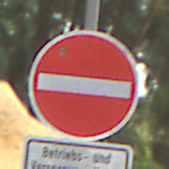
Verkehrszeichen: VerbotDerEinfahrt
Zusatzzeichen unten: BesondereFahrzeugeUndTransportgueter9
Umgebung: Outdoor, Suburban
Tageszeit: SunriseSunset
Wetter: Clear
Licht: Natural
Jahreszeit: NotSpecified
Kontrast: HighContrast